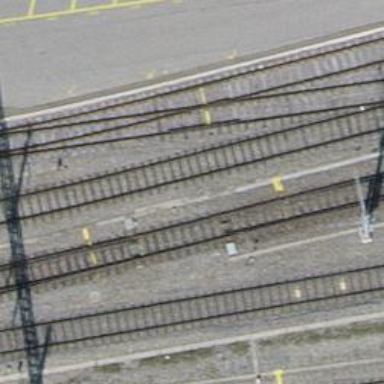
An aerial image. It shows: Single railway track with electrified contact line.